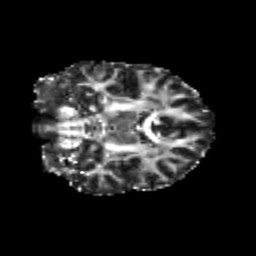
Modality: FA
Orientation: coronal
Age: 18
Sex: female
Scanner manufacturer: siemens
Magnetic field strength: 3 T
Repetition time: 3.5 s
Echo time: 0.104 s